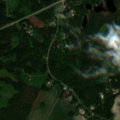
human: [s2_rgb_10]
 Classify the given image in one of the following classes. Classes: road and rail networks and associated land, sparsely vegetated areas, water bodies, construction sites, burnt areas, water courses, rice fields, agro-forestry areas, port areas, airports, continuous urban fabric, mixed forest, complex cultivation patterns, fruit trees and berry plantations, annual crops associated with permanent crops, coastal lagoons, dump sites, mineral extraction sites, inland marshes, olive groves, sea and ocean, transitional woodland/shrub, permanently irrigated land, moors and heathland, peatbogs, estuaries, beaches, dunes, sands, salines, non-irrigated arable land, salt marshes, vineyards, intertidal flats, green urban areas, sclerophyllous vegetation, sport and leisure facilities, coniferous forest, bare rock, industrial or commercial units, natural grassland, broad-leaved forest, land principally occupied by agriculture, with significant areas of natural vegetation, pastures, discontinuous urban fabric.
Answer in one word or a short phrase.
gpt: non-irrigated arable land, coniferous forest, mixed forest, transitional woodland/shrub